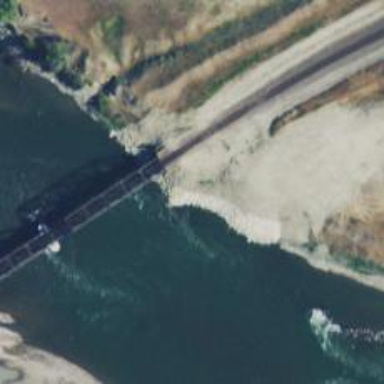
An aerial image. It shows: There is bridge in the image.